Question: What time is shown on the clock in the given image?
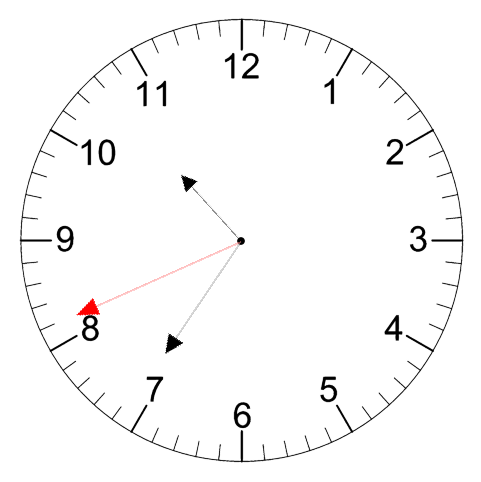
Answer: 10:35:41